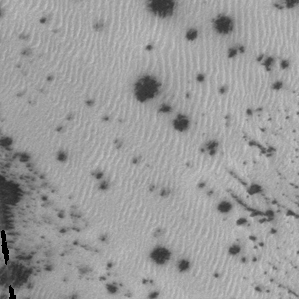
Label: frost